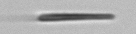
Label: fiber